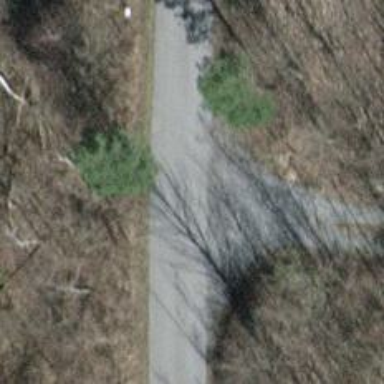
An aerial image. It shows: Residential road with asphalt surface and embankment.